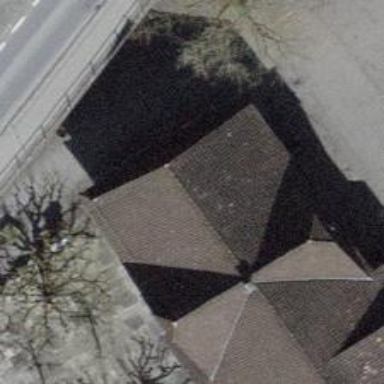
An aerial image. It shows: Restaurant.